Platform: macOS
Application: Arc Browser
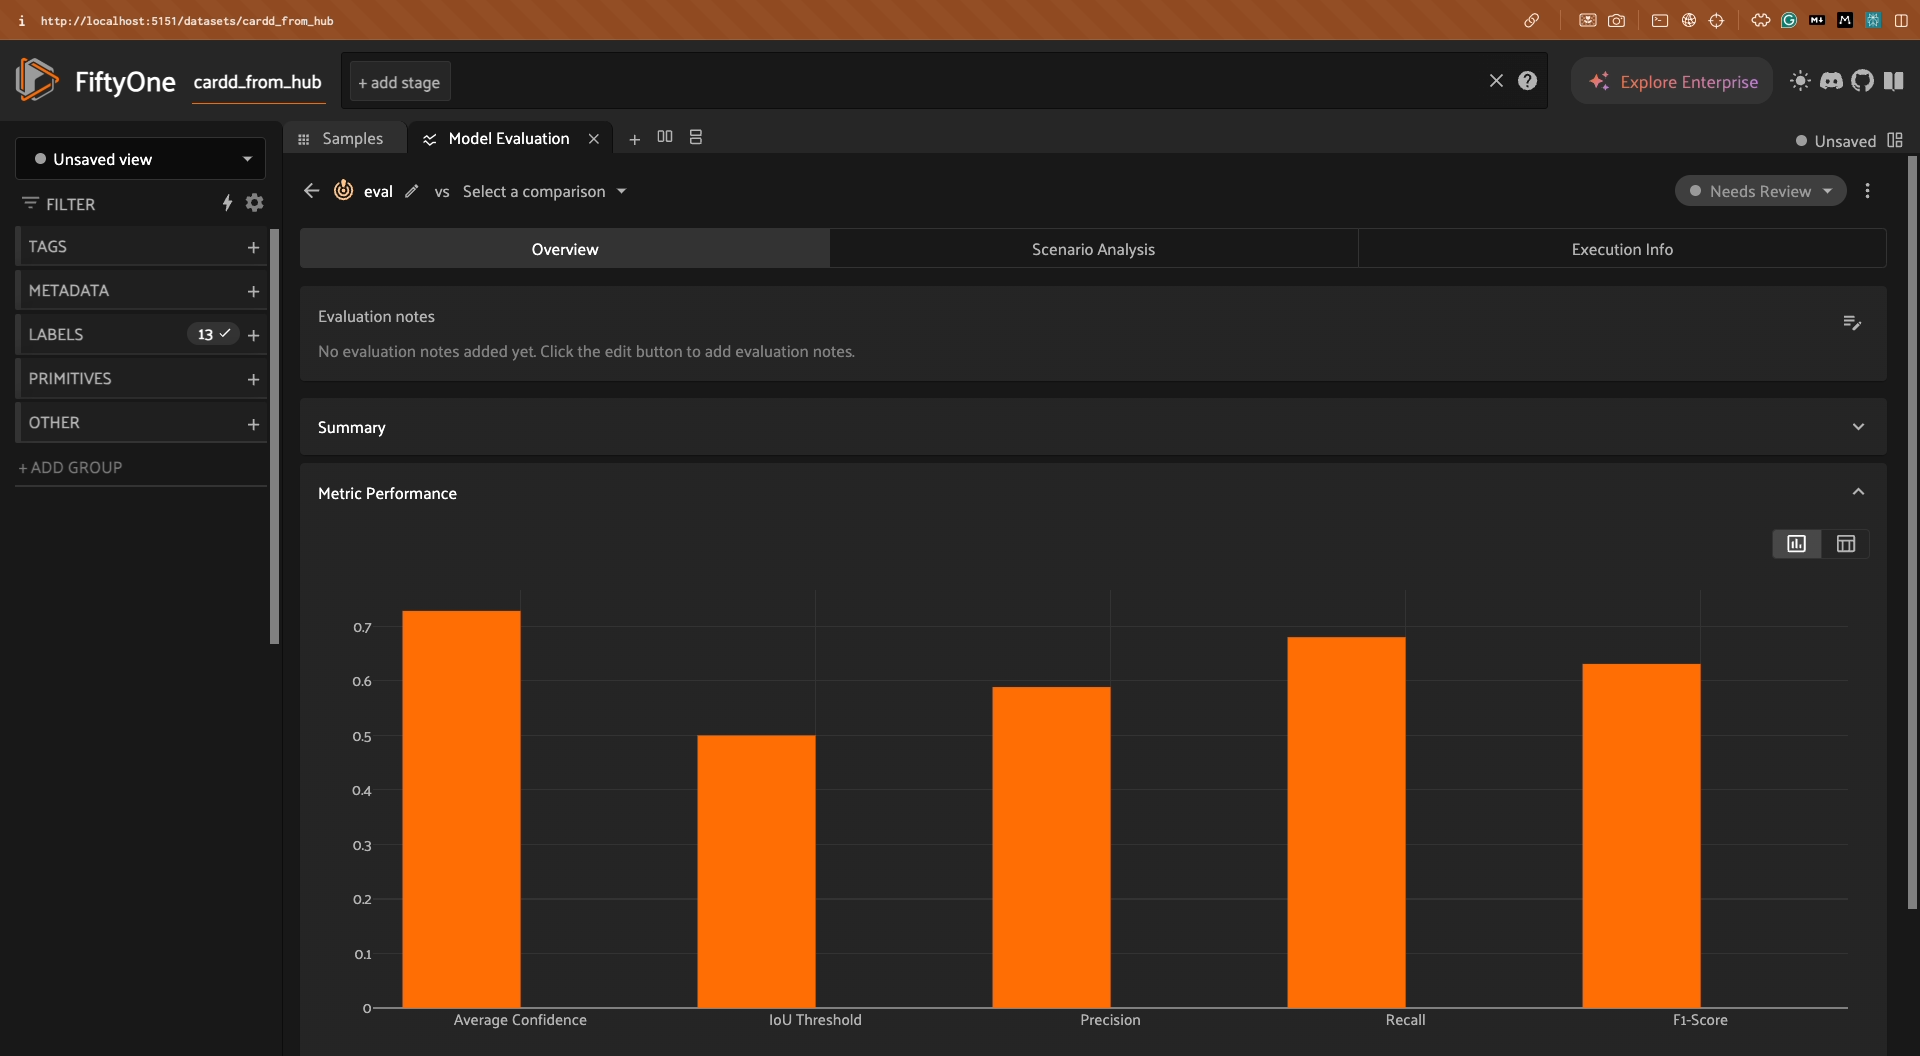
task_description: Add evaluation notes
action_type: click
element_info: Icon
steps_since_start: 1